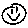
Label: smiley face